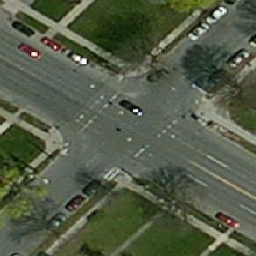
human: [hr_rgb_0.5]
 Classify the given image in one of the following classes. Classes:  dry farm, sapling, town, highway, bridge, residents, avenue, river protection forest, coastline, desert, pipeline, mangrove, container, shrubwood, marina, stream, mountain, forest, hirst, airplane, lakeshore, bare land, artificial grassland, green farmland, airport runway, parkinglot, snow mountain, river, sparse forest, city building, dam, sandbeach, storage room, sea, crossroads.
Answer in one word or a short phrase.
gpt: crossroads